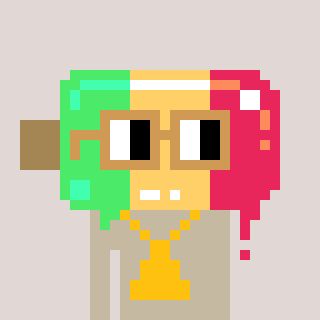
a pixel art character with square brown glasses, a icepop-shaped head and a bege-colored body on a warm background